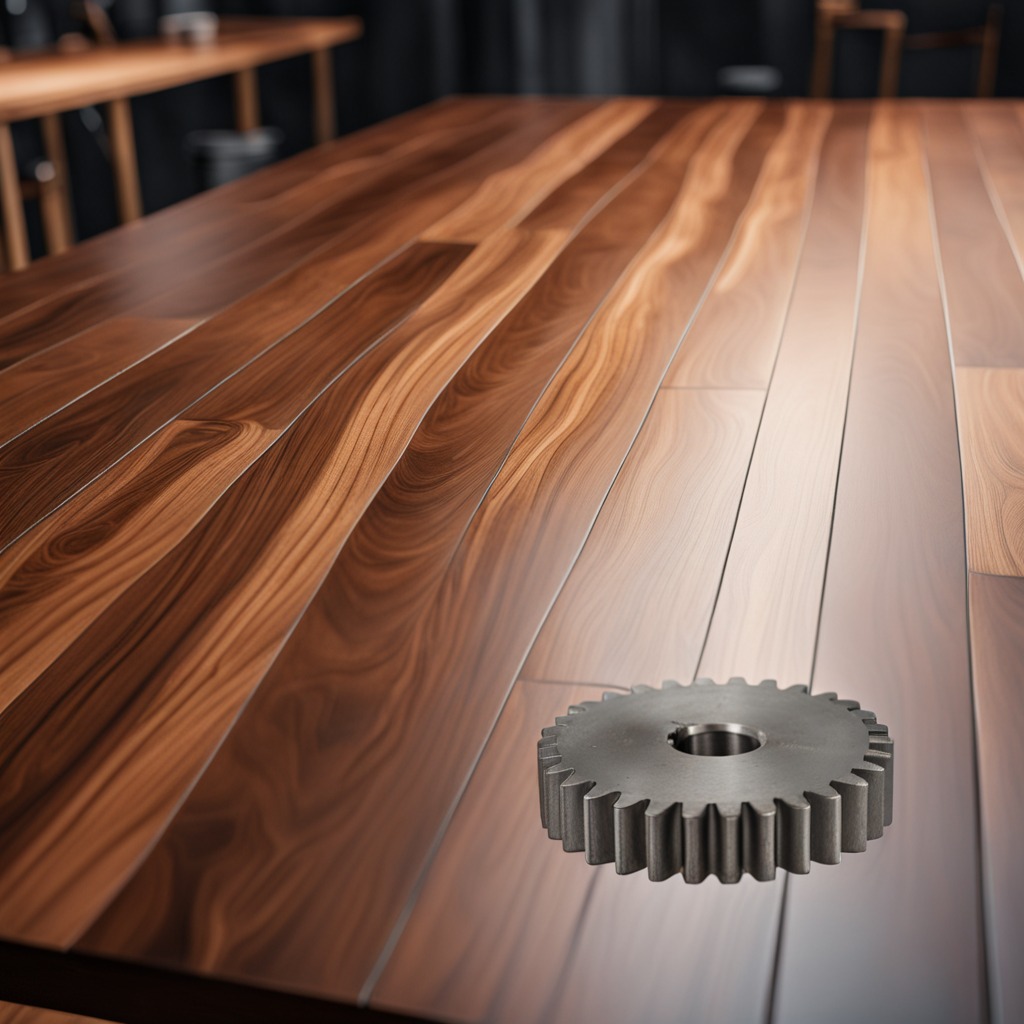
A steel gear with teeth is lying on a wooden table in a carpentry studio.